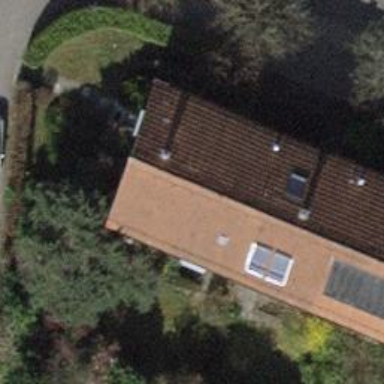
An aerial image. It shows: Semi-detached house.